【题型】解答题　【知识点】解析几何　【难度】hard
已知直线 $l: y = mx + 1$ 与曲线 $C: ax^2 + y^2 = 2$ ($m, a \in \mathbb{R}$) 交于 $A, B$ 两点.

(1) 当 $m = 0$ 时, 有 $\angle AOB = \frac{\pi}{3}$, 求曲线 $C$ 的方程;

(2) 当 $a = 2$ 时, 求 $\triangle AOB$ 的面积的最大值;

(3) 当实数 $a$ 为何值时, 对任意 $m \in \mathbb{R}$, 都有 $\overrightarrow{OA} \cdot \overrightarrow{OB}$ 为定值 $T$? 指出 $T$ 的值.
【解答】
\textbf{【答案】}(1) $\ \frac{3x^2}{2} + \frac{y^2}{2} = 1$

(2) $\ \frac{\sqrt{2}}{2}$

(3) $\ a = \frac{1}{3}, \ T = -2$

\textbf{【知识点】}根据 $a$、$b$、$c$ 求椭圆标准方程、椭圆中的定值问题、椭圆中三角形（四边形）的面积

\textbf{【分析】}(1) 联立直线与曲线方程求出 $A, B$ 坐标, 然后利用向量夹角公式列式计算即可求解;

(2) 联立直线与椭圆方程, 韦达定理求弦长, 点到直线距离求高, 进而求出三角形面积表达式, 利用基本不等式求解最值即可;

(3) 联立方程, 韦达定理结合数量积的坐标运算得 $\overrightarrow{OA} \cdot \overrightarrow{OB} = \frac{a-1-2m^2}{a+m^2}$, 利用系数成比例求出参数 $a$ 和定值 $T$ 即可.

\textbf{【详解】}(1) 当 $m = 0$ 时, 将直线 $l: y = 1$ 代入 $C: ax^2 + y^2 = 2$ 得 $ax^2 = 1$, 由题意 $a > 0$, 解得 $x = \pm \frac{\sqrt{a}}{a}$, 所以不妨设 $A\left(\frac{\sqrt{a}}{a}, 1\right)$, $B\left(-\frac{\sqrt{a}}{a}, 1\right)$, 则 $\overrightarrow{OA} = \left(\frac{\sqrt{a}}{a}, 1\right)$, $\overrightarrow{OB} = \left(-\frac{\sqrt{a}}{a}, 1\right)$,

因为 $\angle AOB = \frac{\pi}{3}$, 所以 $\cos \frac{\pi}{3} = \cos \angle \overrightarrow{OA}, \overrightarrow{OB} = \frac{\overrightarrow{OA} \cdot \overrightarrow{OB}}{|\overrightarrow{OA}| \cdot |\overrightarrow{OB}|} = \frac{\frac{\sqrt{a}}{a} \times \left(-\frac{\sqrt{a}}{a}\right) + 1 \times 1}{\sqrt{\left(\frac{\sqrt{a}}{a}\right)^2 + 1} \cdot \sqrt{\left(-\frac{\sqrt{a}}{a}\right)^2 + 1}}$

$= \frac{1 - \frac{1}{a}}{\frac{1}{a} + 1} = \frac{a-1}{a+1} = \frac{1}{2}$, 所以 $a = 3$, 所以曲线 $C$ 的方程为 $3x^2 + y^2 = 2$, 即 $\ \frac{3x^2}{2} + \frac{y^2}{2} = 1 $;

(2) 当 $a = 2$ 时, 曲线 $C: x^2 + \frac{y^2}{2} = 1$, 设 $A(x_1, y_1)$, $B(x_2, y_2)$,

则由 $\begin{cases} 2x^2 + y^2 = 2 \\ y = mx + 1 \end{cases}$ 可得 $(2 + m^2)x^2 + 2mx - 1 = 0$,

此时 $\Delta = 4m^2 + 4 \times (2 + m^2) = 8(1 + m^2) > 0$ 恒成立, 则 $x_1 + x_2 = \frac{-2m}{2 + m^2}$, $x_1 x_2 = \frac{-1}{2 + m^2}$,

$|AB| = \sqrt{1 + m^2} |x_1 - x_2| = \sqrt{1 + m^2} \sqrt{(x_1 + x_2)^2 - 4x_1 x_2} = \sqrt{1 + m^2} \sqrt{\left(\frac{-2m}{2 + m^2}\right)^2 + \frac{4}{2 + m^2}} = \frac{2\sqrt{2}(1 + m^2)}{2 + m^2}$,

$O(0,0)$ 到 $AB$ 的距离为 $\frac{|1|}{\sqrt{1 + m^2}} = \frac{1}{\sqrt{1 + m^2}}$,

故 $\triangle AOB$ 的面积 $S = \frac{1}{2} \times \frac{1}{\sqrt{1 + m^2}} \times \frac{2\sqrt{2}(1 + m^2)}{2 + m^2} = \frac{\sqrt{2}\sqrt{1 + m^2}}{m^2 + 2} = \frac{\sqrt{2}}{\sqrt{m^2 + 1} + \frac{1}{\sqrt{m^2 + 1}}} \leq \frac{\sqrt{2}}{2\sqrt{\sqrt{m^2 + 1} \times \frac{1}{\sqrt{m^2 + 1}}}} = \frac{\sqrt{2}}{2}$,

当且仅当 $\sqrt{m^2 + 1} = \frac{1}{\sqrt{m^2 + 1}}$, 即 $m = 0$ 时, 等号成立;

(3) 设 $A(x_1, y_1)$, $B(x_2, y_2)$, 则由 $\begin{cases} ax^2 + y^2 = 2 \\ y = mx + 1 \end{cases}$ 可得 $(a + m^2)x^2 + 2mx - 1 = 0$,

此时 $\Delta = 4m^2 + 4 \times (a + m^2) = 8m^2 + 4a > 0$, 则 $x_1 + x_2 = \frac{-2m}{a + m^2}$, $x_1 x_2 = \frac{-1}{a + m^2}$,

$\overrightarrow{OA} \cdot \overrightarrow{OB} = (x_1, y_1) \cdot (x_2, y_2) = x_1 x_2 + y_1 y_2 = x_1 x_2 + (mx_1 + 1)(mx_2 + 1) = (1 + m^2)x_1 x_2 + m(x_1 + x_2) + 1$

$= -\frac{1 + m^2}{a + m^2} - \frac{2m^2}{a + m^2} + 1 = \frac{a-1-2m^2}{a + m^2}$, 要使 $\overrightarrow{OA} \cdot \overrightarrow{OB}$ 为定值, 则需 $\frac{a-1}{a} = \frac{-2}{1}$, 即 $a = \frac{1}{3}$, 此时 $T = -2$,

当 $a = \frac{1}{3}$ 时, $\frac{1}{3} + m^2 \neq 0$, 满足 $\Delta = 8m^2 + \frac{4}{3} > 0$, 符合题意,

所以当 $a = \frac{1}{3}$ 时, $\overrightarrow{OA} \cdot \overrightarrow{OB} = -2$, $T = -2$.

\begin{center}

\end{center}
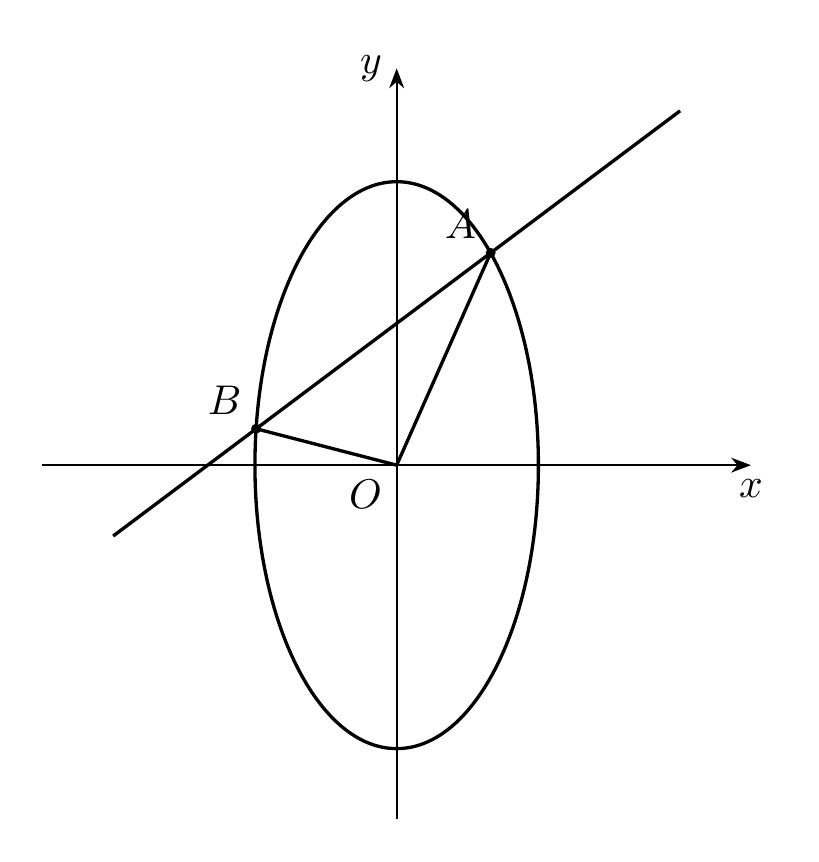